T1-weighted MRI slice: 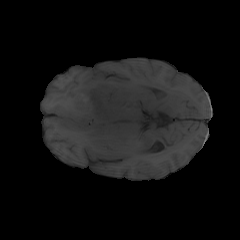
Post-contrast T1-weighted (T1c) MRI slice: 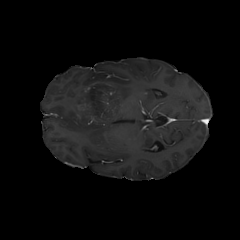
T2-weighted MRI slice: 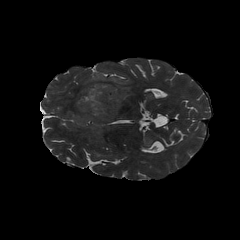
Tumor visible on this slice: yes